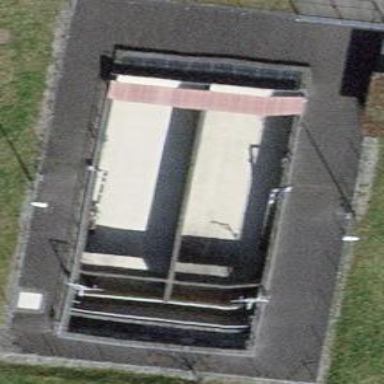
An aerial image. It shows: Wastewater plant.